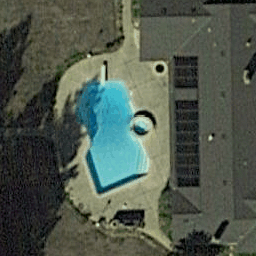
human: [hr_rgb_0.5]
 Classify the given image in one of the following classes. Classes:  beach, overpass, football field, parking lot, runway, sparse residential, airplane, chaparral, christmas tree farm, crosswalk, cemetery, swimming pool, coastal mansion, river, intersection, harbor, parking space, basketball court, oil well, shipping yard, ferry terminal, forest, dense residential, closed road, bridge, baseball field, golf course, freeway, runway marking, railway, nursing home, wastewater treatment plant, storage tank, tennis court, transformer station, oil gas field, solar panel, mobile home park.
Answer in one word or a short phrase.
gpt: swimming pool